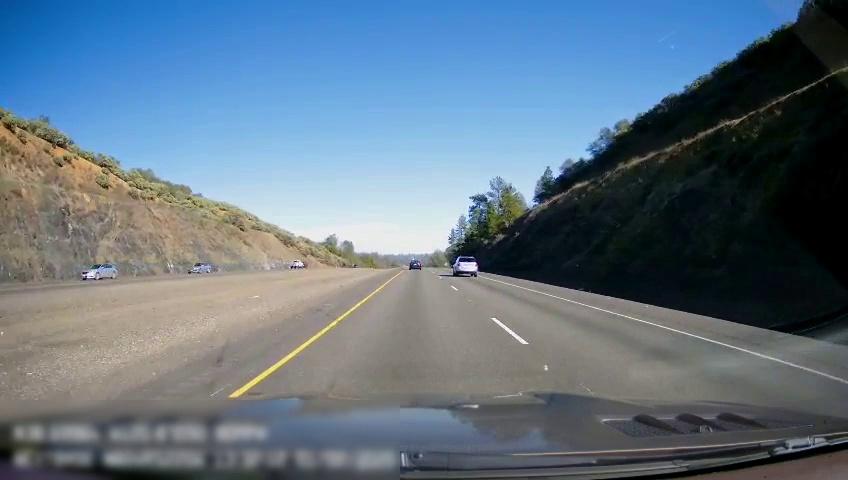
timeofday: Day
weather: Sunny
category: Drivable Space
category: Drivable Space
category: Vehicles | Car
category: Vehicles | Car
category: Vehicles | Truck
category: Vehicles | SUV
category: Vehicles | Car
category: Lanes | Current Lane
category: Lanes | Current Lane
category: Lanes | Alternate Lane